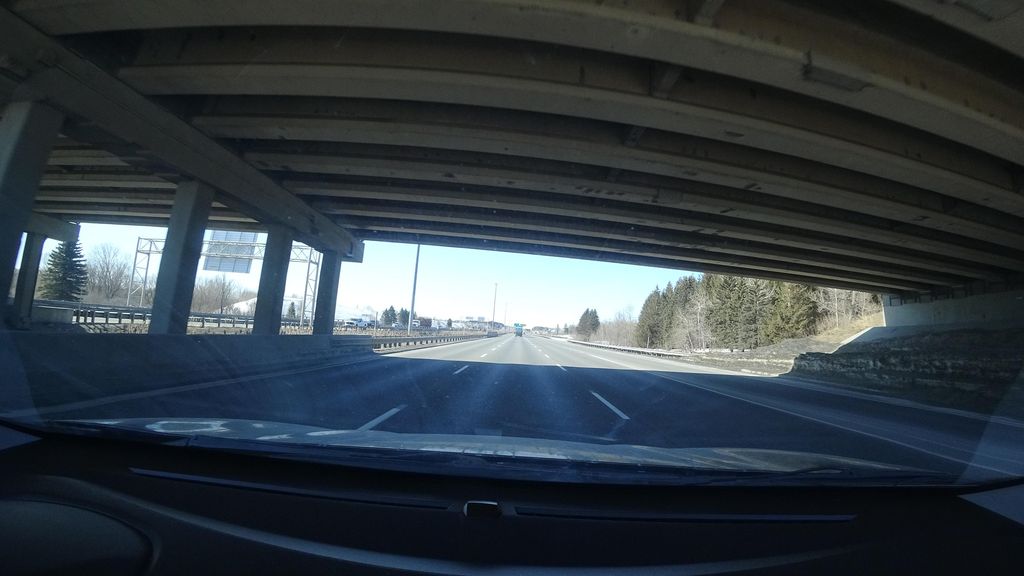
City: quebec_city